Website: home-depot
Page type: account-selection
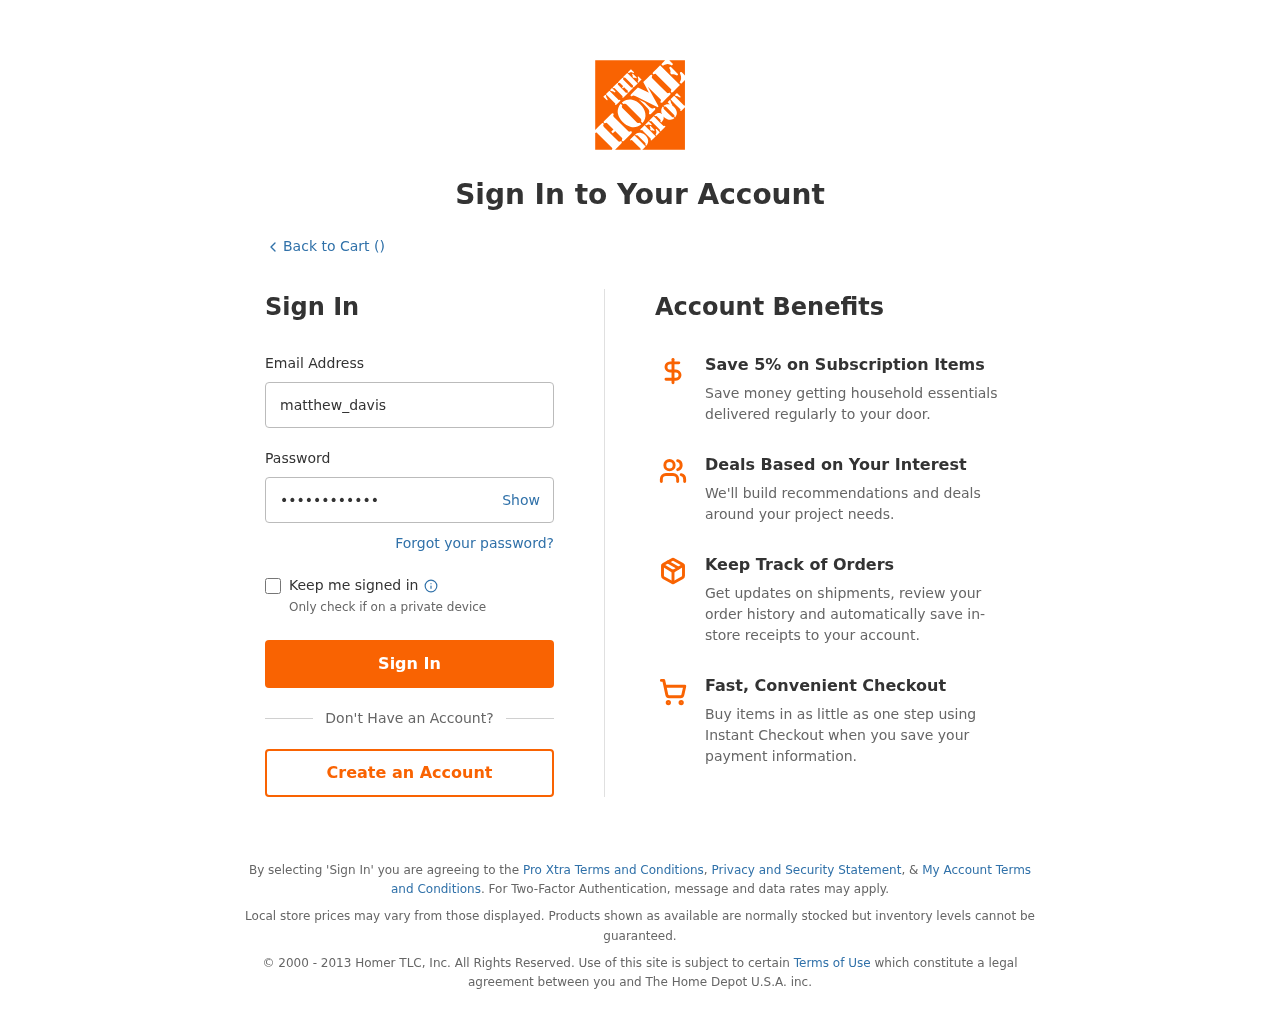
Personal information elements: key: PII_LOGIN_USERNAME
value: matthew_davis